Question: I'm creating an application (desktop application) with VB.NET (actually windows form), and using SQL Server Express 2008 for its database.
---
I wanted to create a client-server application, it means i just need 1 database in server.
Let's go to the real problem. I have a computer and a laptop. I set my laptop's IP : 192.168.1.1 and my computer's IP : 192.168.1.2
Now, i place the database in my computer (192.168.1.2), the database name is db_transportasi.
Problem is, i want to connect from my laptop (192.168.1.1) to my computer database. With LAN of course (i've set up all the network stuff)
---
I'm using this string below for my connection :
'''
Dim connString As String = "Data Source=ARVID-THEODORUS\SQLEXPRESS;Initial Catalog=DB_TRANSPORTASI;Integrated Security=True"
'''
Here is the SQL Server SS :

---
1. What should i do with SQL Server 2008 in my laptop? Should i configure something or i simply click "connect" as i usually do?
2. What should i change from the connection string above? Should i change the connection string in my computer? Or only in laptop?
Thanks before.
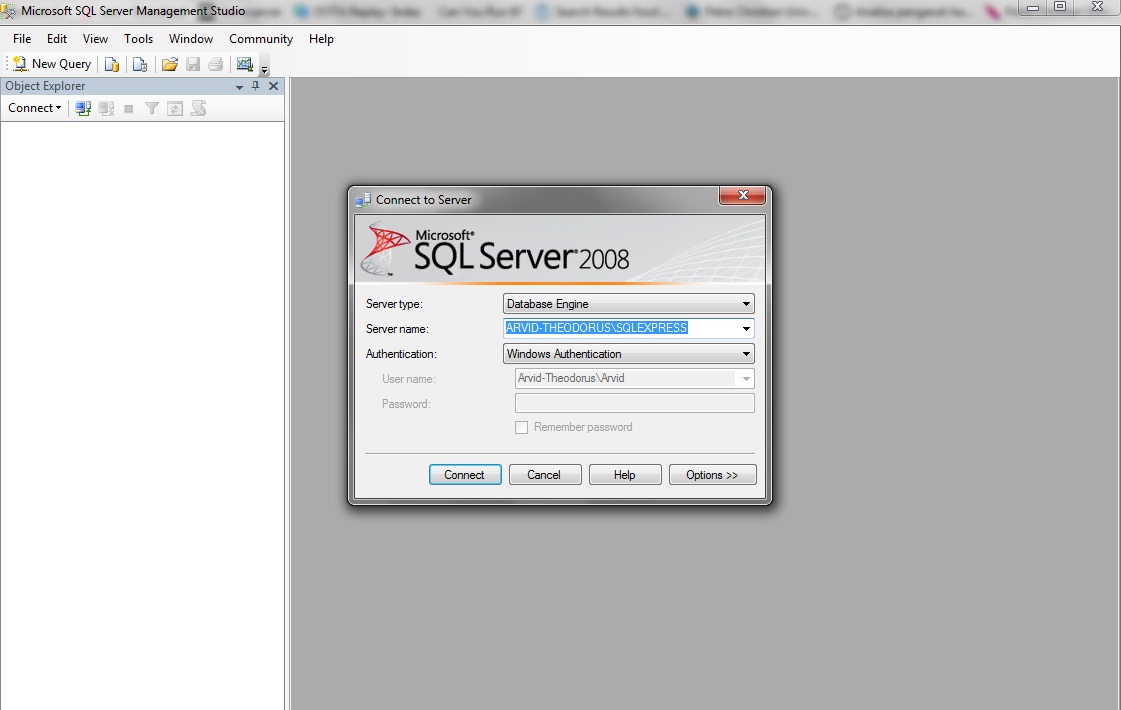
Answer: You should check, if the SQL Server instance on your computer has the tcp and/or named pipes protocol enabled (see the configuration tool in your computers start menu under the sql server folder). Then you should probably open the corrsponding tcp port in your computers firewall (1433/tcp or 1434/tcp). Finally you will probably have to change your connection string on your laptop. Since you did not mention any domain structure, integrated security will not work for you. Confugure your Sql Server instance to use mixed authentication mode and create a sql server login you can use in your application.